Question: I am trying to plot a 3D figure using Gnuplot, but it gives me some weird lines (valleys) along Y-axis which are not supposed to be there. It seems like my command is not plotting along X-axis properly. And when I change 'set dgrid3d 300,300' to other values such as '500,500' or '700,700', the number of these weird lines changes as well as their positions. My data file has 2084 points in the X-axis and 125 points in the Y-axis. Hope someone can help me on this.
The following is my command:
'''
set terminal postscript color
set output "Figure.ps"
unset key
set xlabel "X"
set ylabel "Y"
set zlabel "Z"
set xr [0:2084]
set yr [-.99621756724589383480:1.89823137348250416567]
set zr [0:0.025]
set pm3d
set pm3d interpolate 0,0
set palette defined (20 "black", 40 "green", 55 "blue", 70 "orange", 100 "red")
set cbrange [0:0.025]
set ticslevel 0.0001
set dgrid3d 300,300
set hidden3d
set view 45, 345
splot "data" u 2:1:3 w l
'''
and this is the result:

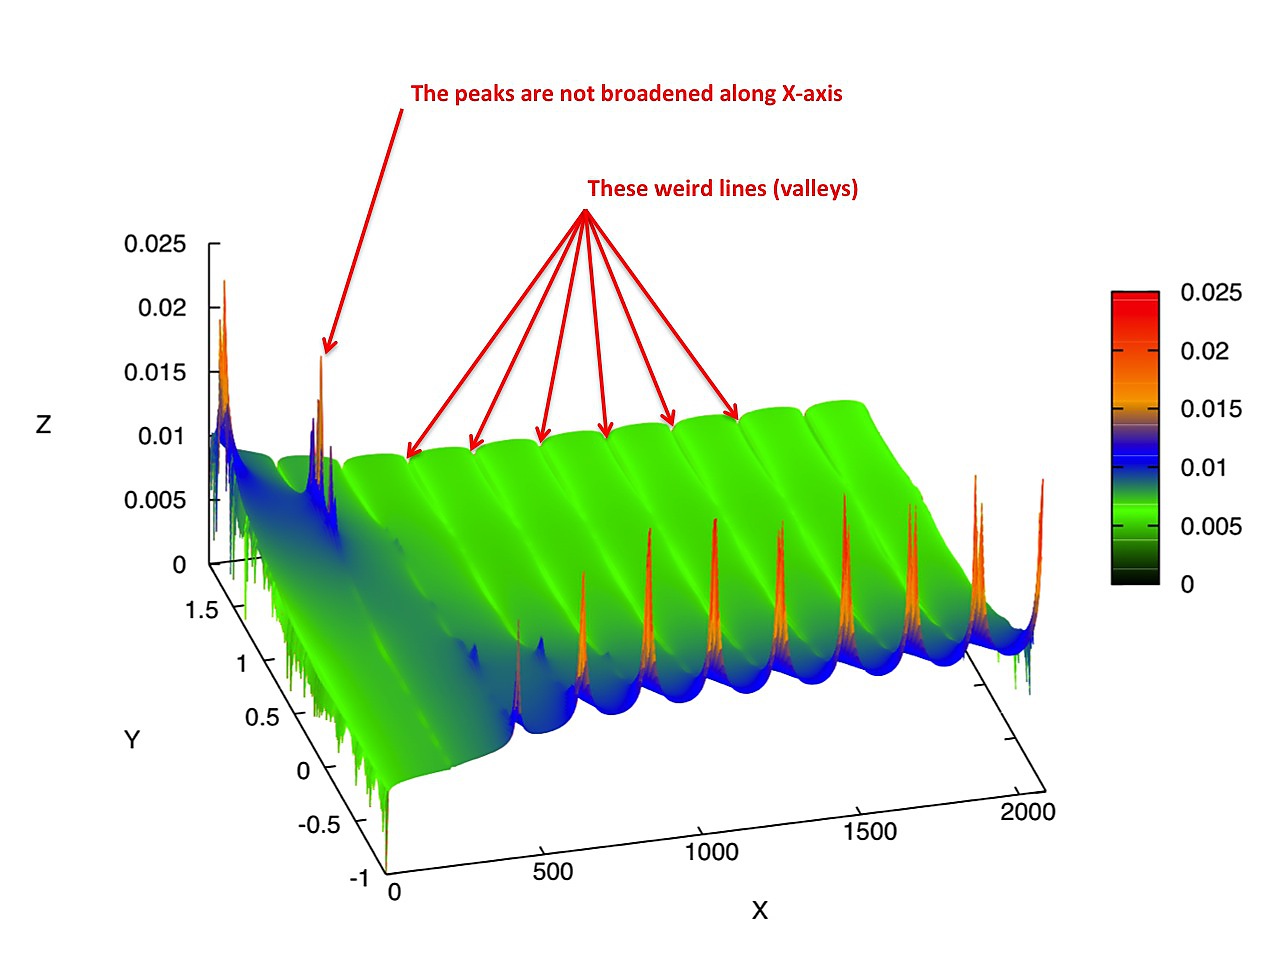
Answer: I think the 'dgrid3d' settings together with your clipping of higher z-values gives you this totally distorted representation of the data.
Consider the following, simplified plot of your data:
'''
set terminal postscript eps
set output 'Figure.ps'
set autoscale xfix
set autoscale yfix
set pm3d
set palette defined (20 "black", 40 "green", 55 "blue", 70 "orange", 100 "red")
set zrange [0:0.3]
set cbrange [0:0.1]
set ticslevel 0
set view 64,104
splot 'data' u 2:1:3 with pm3d notitle
'''
This gives the following result (tested with 4.6.5):